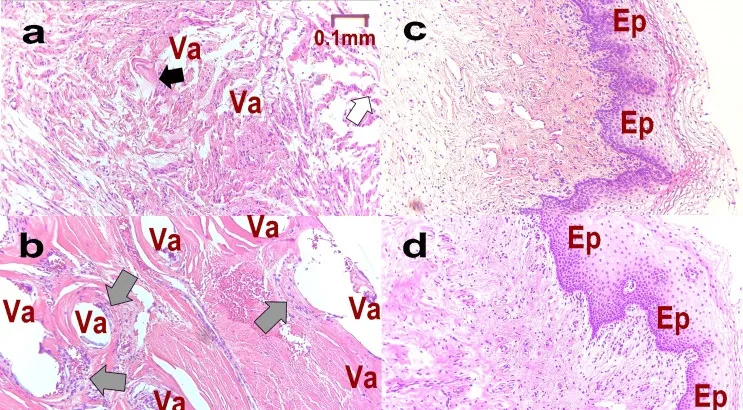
Pathological tissue of Case 4. Pathology is assessed at each stage as follows: M1: at the time of mid-urethral sling (MUS) removal surgery (a. Epithelium, b. Deep); M-T1: one year after MUS removal (c), L-T1: one year after the third laser treatment (d). Va: vacuole formed when the mesh fell off during pathological specimen preparation, Ep: mucosa, black arrow: ossification, white arrow: shedding of mucous membrane, gray arrows: foreign body granuloma.
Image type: pathology (h&e)